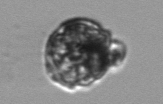
Label: Proterythropsis